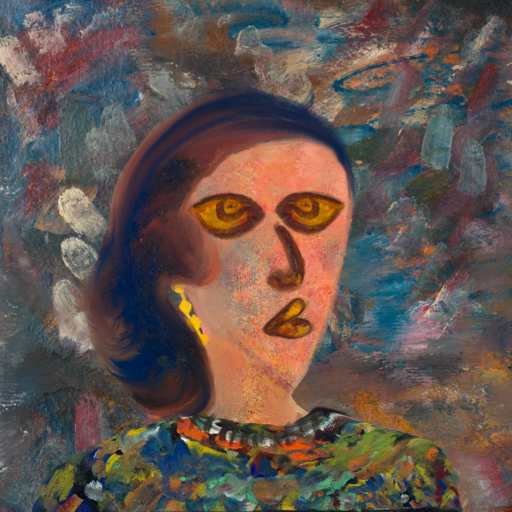
Background: Boggyland, Head And Neck Side: Irani, Face Side: Comrade, Bust: An_Impression, Hair Side: Mother_And_Son_Son, Head Accessory: Blank, Second Necklace: Blank, Necklace: In_The_Sun, Baby: Blank